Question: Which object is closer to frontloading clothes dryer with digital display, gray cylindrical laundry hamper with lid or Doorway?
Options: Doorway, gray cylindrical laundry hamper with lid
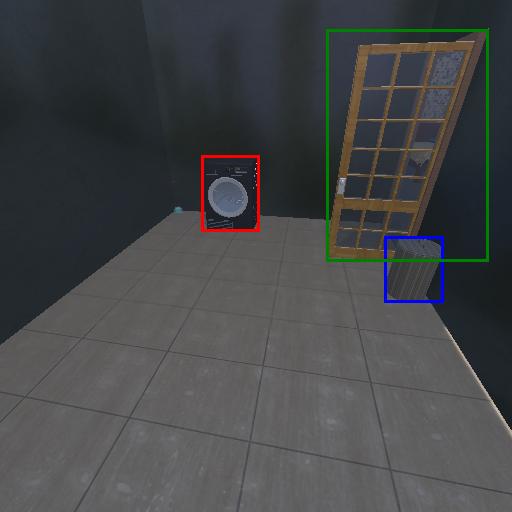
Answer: Doorway